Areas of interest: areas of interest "Sport and cultural"
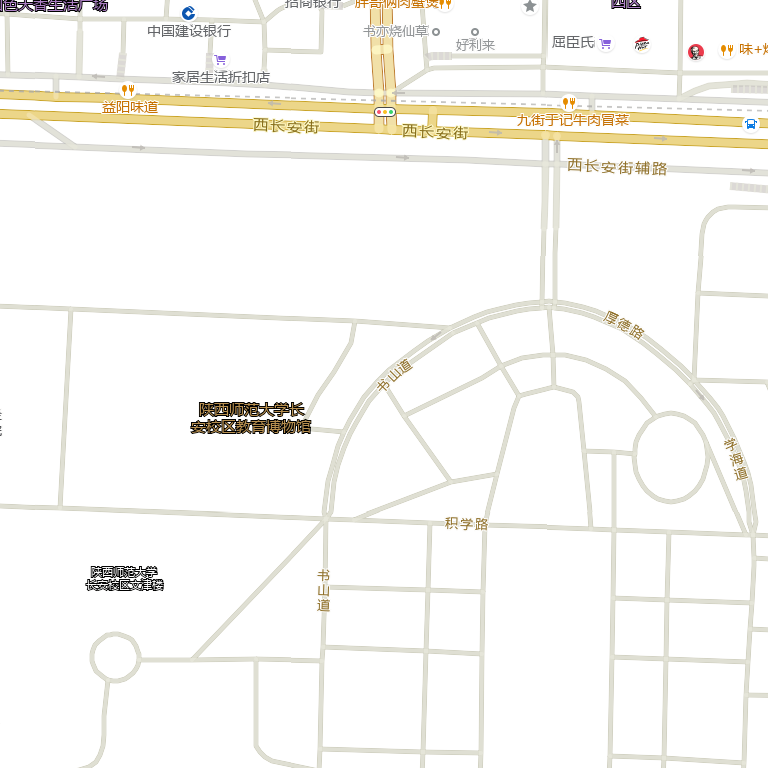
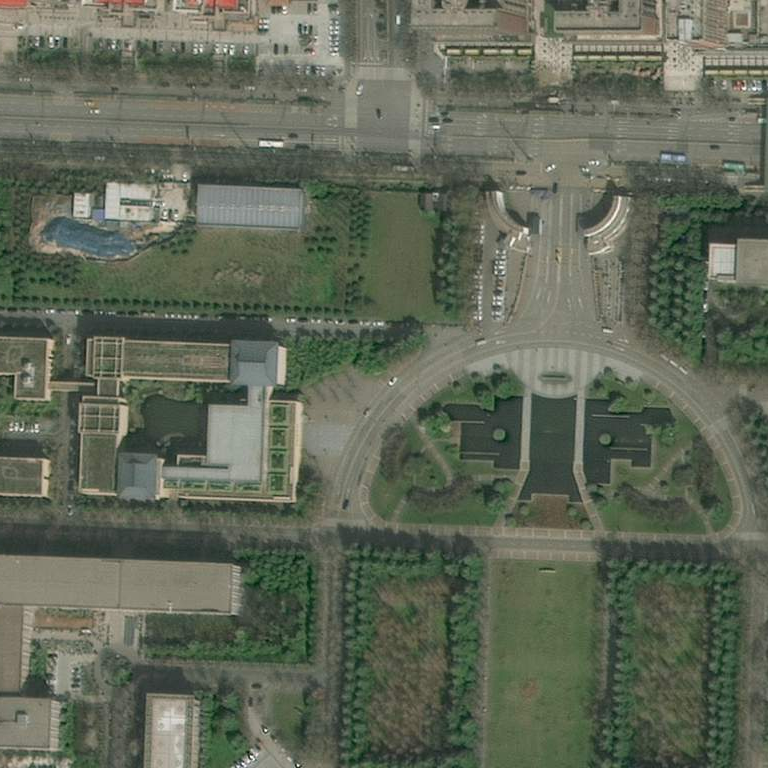